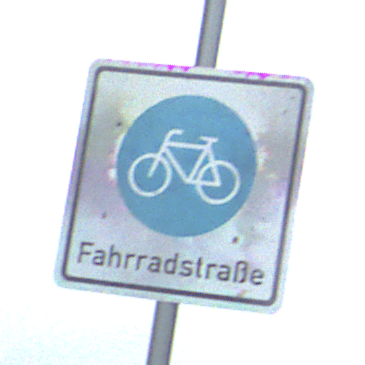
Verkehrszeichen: BeginnFahrradstrasse
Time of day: Midday
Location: Outdoor (Suburban)
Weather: Overcast
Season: NotSpecified
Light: Natural